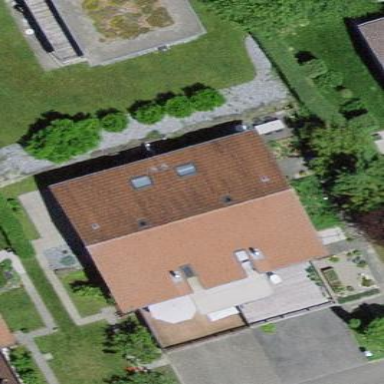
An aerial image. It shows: Terrace building with gabled roof covered in roof tiles.